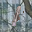
Label: 1